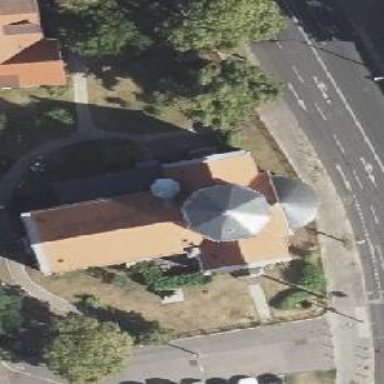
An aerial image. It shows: Place of worship with roof made of roof tiles.